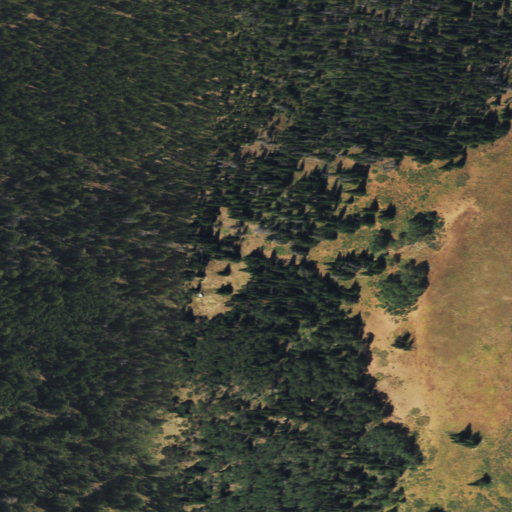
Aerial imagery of mountain in Wyoming named Green Knoll containing evergreen forest, shrub, and grassland